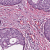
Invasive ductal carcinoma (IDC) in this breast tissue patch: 0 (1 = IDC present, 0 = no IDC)